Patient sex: F
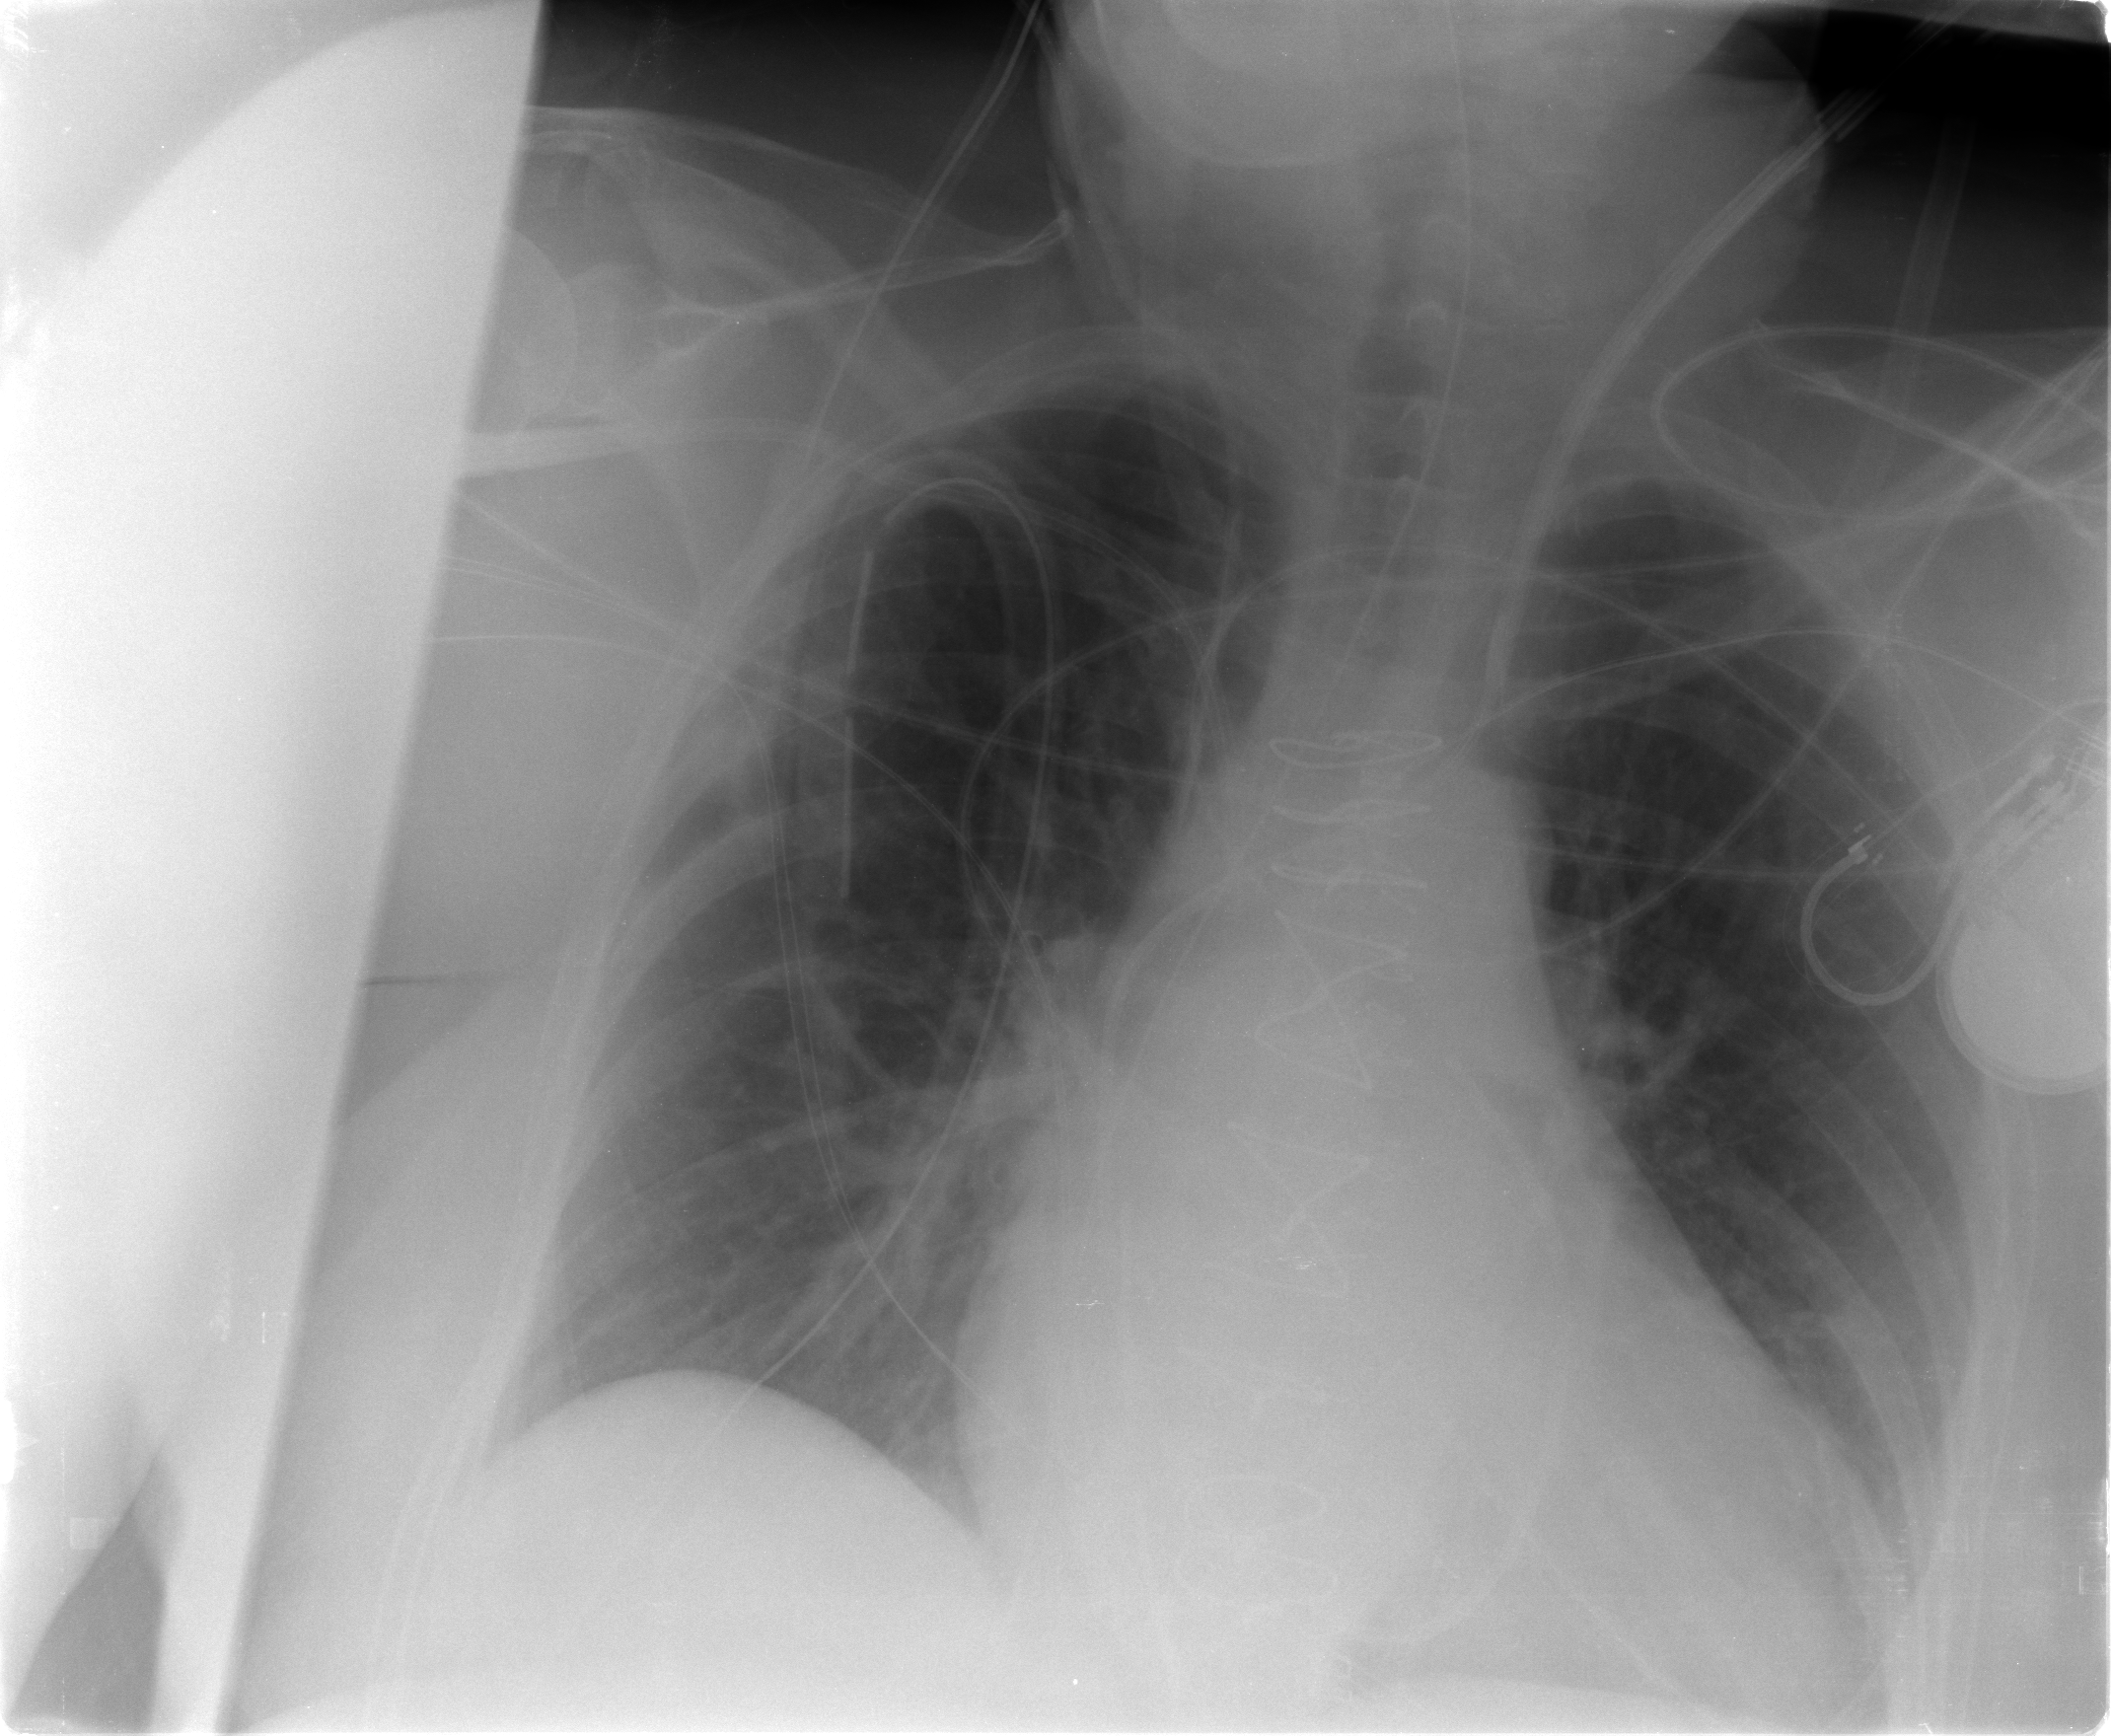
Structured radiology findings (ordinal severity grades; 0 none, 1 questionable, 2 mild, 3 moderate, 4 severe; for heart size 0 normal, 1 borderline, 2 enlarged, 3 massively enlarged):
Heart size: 2
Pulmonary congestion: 1
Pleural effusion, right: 0
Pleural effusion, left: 2
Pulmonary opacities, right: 0
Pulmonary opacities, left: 0
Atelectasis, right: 0
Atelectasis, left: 2